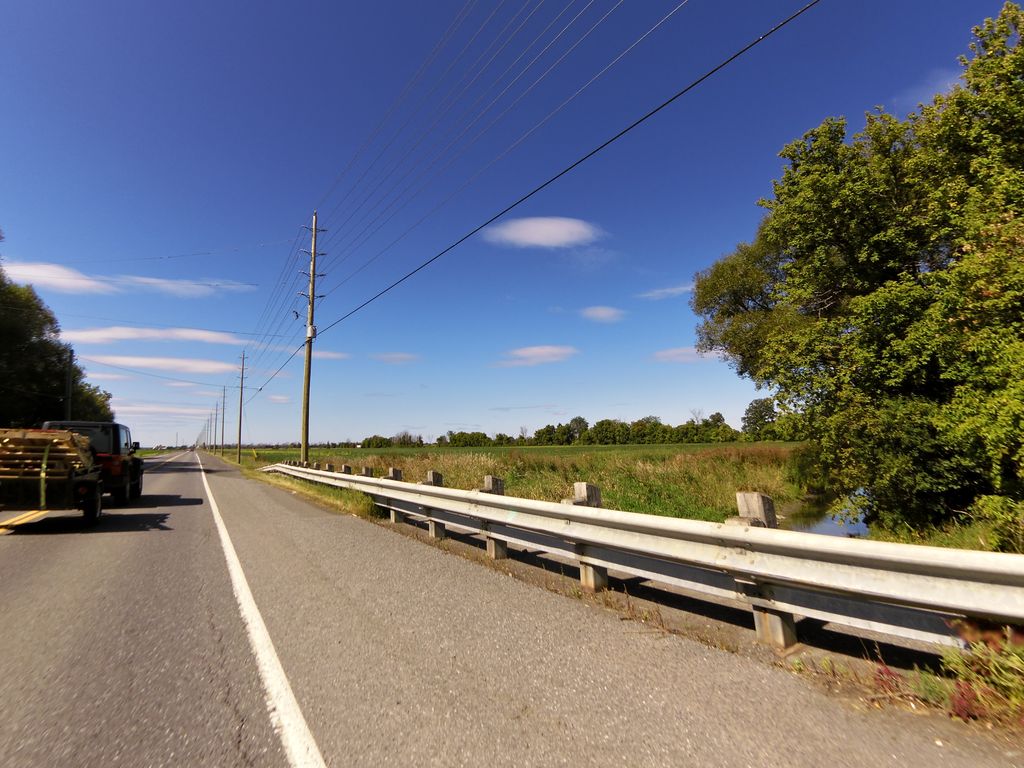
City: ottawa-gatineau